Platform: macOS
Application: Chrome
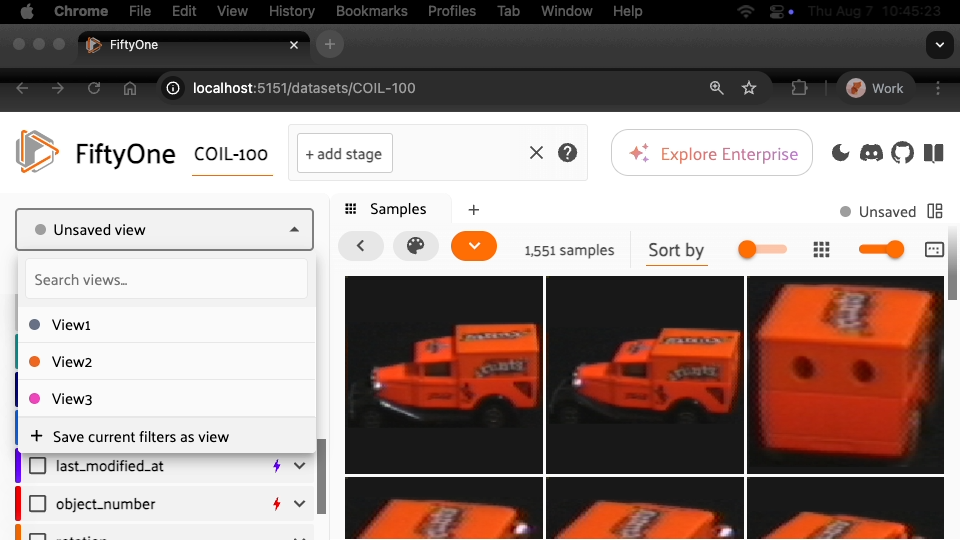
task_description: Open the workspaces menu
action_type: click
element_info: Button
steps_since_start: 1